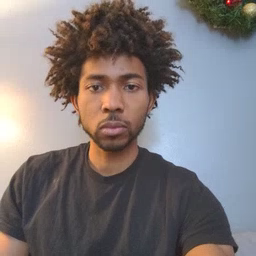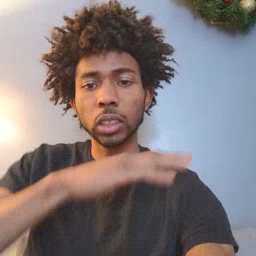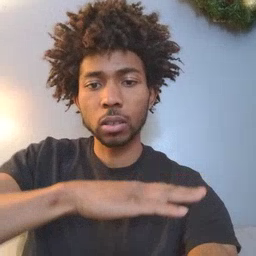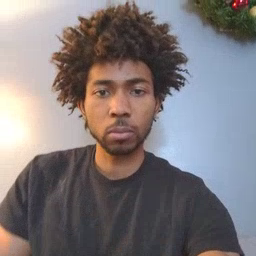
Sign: table